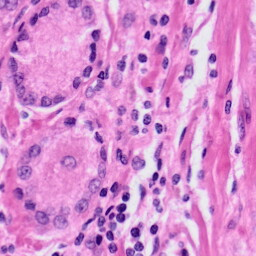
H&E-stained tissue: Prostate